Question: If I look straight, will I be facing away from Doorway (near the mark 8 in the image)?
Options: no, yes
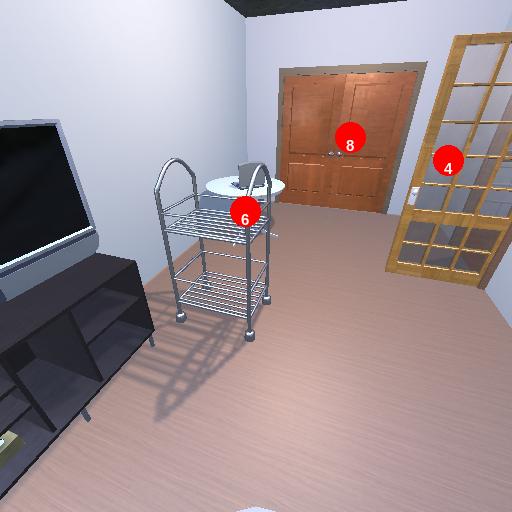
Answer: no